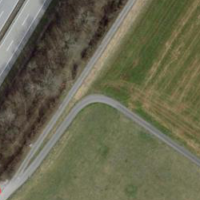
EUNIS habitat code: 57
Species observed at this site:
Berberis vulgaris